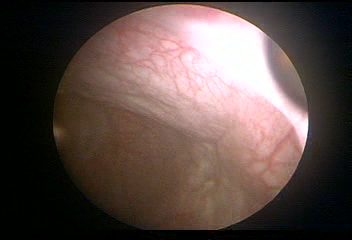
Modality: WLC
Class: Normal mucosa
Bladder cancer association: No